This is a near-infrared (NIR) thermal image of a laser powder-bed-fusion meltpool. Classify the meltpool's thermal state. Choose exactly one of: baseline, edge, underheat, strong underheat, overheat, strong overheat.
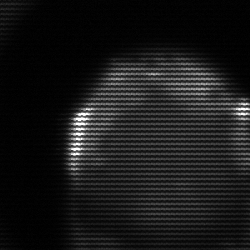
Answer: edge